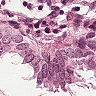
Metastatic tissue present: yes